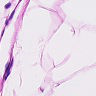
Metastatic tissue present: no